Question: In one PDf i got small caps text the font size is 0.0. i have extracted font
'''
using:------
iTextSharp.text.Rectangle rect = new iTextSharp.text.Rectangle(curBaseline[Vector.I1], curBaseline[Vector.I2], topRight[Vector.I1], topRight[Vector.I2]);
Single curFontSize = rect.Height;
'''
int this code curfontsize i got 0.0. but i was able to extract font family.but not able to extract fontsize. so the text was not displaying.can anyone provide solution for this . Is there anyother method.?
thankyou
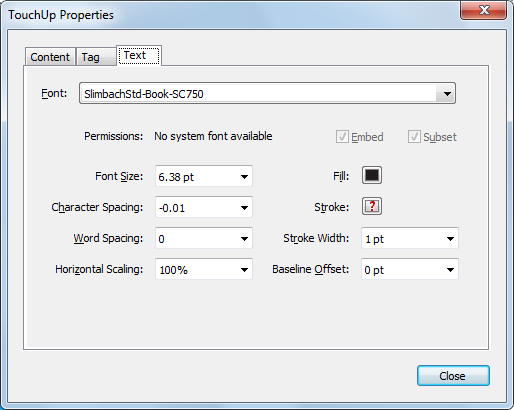
Answer: I just tried to reproduce your 'rec.Height == 0.0' issue in
'''
iTextSharp.text.Rectangle rect = new iTextSharp.text.Rectangle(curBaseline[Vector.I1],
curBaseline[Vector.I2], topRight[Vector.I1], topRight[Vector.I2]);
Single curFontSize = rect.Height
'''
Doing so I assumed you chose 'curBaseline' to mean the start point of the base line and 'topRight' to mean the end point of the ascent line. My result (outputting both width and height of that 'Rectangle rect' and the text respectively for each 'TextRenderInfo' object received by my 'RenderListener'):
'''
[140,29, 6,66] "nagement en beleid. Via omscholing ("
[ 11,87, 5,00] "PDB"
[ 4,95, 6,66] ", "
[ 9,36, 5,00] "MB"
[ 4,37, 5,00] "A"
[ 26,76, 6,66] ", deels "
[ 11,28, 5,00] "SPD"
[ 5,82, 6,66] ") "
[ 88,66, 6,66] "ben ik in het financiele v"
'''
So I did get a height of 0.0 but instead of 5.00 for "PDB", "MB", "A", and "SPD".
This result is produced using a fairly current iText version. Thus, you might want to update your library as a first measure. If that does not help, you may want to reveal your source code to review here.
As discussed in the comments here I extended the test class to extract the actual font sizes (both the size of the operand and the size after applying the current transformation and text matrices). The result:
'''
[140,29, 6,66, 8,50] "nagement en beleid. Via omscholing (" ([, , , AAHACD+SlimbachStd-Book] at 1,00)
[ 11,87, 5,00, 6,38] "PDB" ([, , , AAGNLJ+SlimbachStd-Book-SC750] at 1,00)
[ 4,95, 6,66, 8,50] ", " ([, , , AAGNLJ+SlimbachStd-Book-SC750] at 1,00)
[ 9,36, 5,00, 6,38] "MB" ([, , , AAGNLJ+SlimbachStd-Book-SC750] at 1,00)
[ 4,37, 5,00, 6,38] "A" ([, , , AAGNLJ+SlimbachStd-Book-SC750] at 1,00)
[ 26,76, 6,66, 8,50] ", deels " ([, , , AAHACD+SlimbachStd-Book] at 1,00)
[ 11,28, 5,00, 6,38] "SPD" ([, , , AAGNLJ+SlimbachStd-Book-SC750] at 1,00)
[ 5,82, 6,66, 8,50] ") " ([, , , AAHACD+SlimbachStd-Book] at 1,00)
[ 88,66, 6,66, 8,50] "ben ik in het financiele v" ([, , , AAHACD+SlimbachStd-Book] at 1,00)
'''
As you can see, the font size is always 1.0 and the effective font size (after scaling) of your small caps is 6.38.
As I am mostly working with iText (not iTextSharp), I've done the necessary reflection and introspection stuff in Java, too. This is the code of the 'RenderText' implementation I used:
'''
public void renderText(TextRenderInfo renderInfo)
{
LineSegment curBaseline = renderInfo.getBaseline();
LineSegment curAscentline = renderInfo.getAscentLine();
Rectangle rect = new Rectangle(curBaseline.getStartPoint().get(Vector.I1),
curBaseline.getStartPoint().get(Vector.I2),
curAscentline.getEndPoint().get(Vector.I1),
curAscentline.getEndPoint().get(Vector.I2));
try {
System.out.printf(" [%6.2f, %6.2f, %6.2f] "%s" (%s at %6.2f)
",
rect.getWidth(), rect.getHeight(),
getEffectiveFontSize(renderInfo),
renderInfo.getText(),
Arrays.asList(renderInfo.getFont().getFullFontName()[0]),
getFontSize(renderInfo));
} catch (Exception e) {
e.printStackTrace();
}
}
float getEffectiveFontSize(TextRenderInfo renderInfo)
throws IllegalArgumentException, SecurityException,
IllegalAccessException, InvocationTargetException,
NoSuchFieldException, NoSuchMethodException
{
Method convertHeight = TextRenderInfo.class.getDeclaredMethod("convertHeightFromTextSpaceToUserSpace", Float.TYPE);
convertHeight.setAccessible(true);
return (Float)convertHeight.invoke(renderInfo, getFontSize(renderInfo));
}
float getFontSize(TextRenderInfo renderInfo)
throws SecurityException, NoSuchFieldException,
IllegalArgumentException, IllegalAccessException
{
Field gsField = TextRenderInfo.class.getDeclaredField("gs");
gsField.setAccessible(true);
GraphicsState gs = (GraphicsState) gsField.get(renderInfo);
return gs.getFontSize();
}
'''
The analogous trick should be possible with .Net introspection and reflection mechanisms.